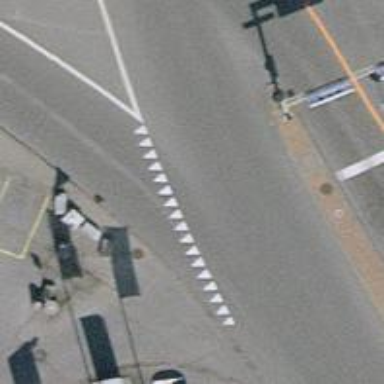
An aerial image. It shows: Road with "give way" sign.